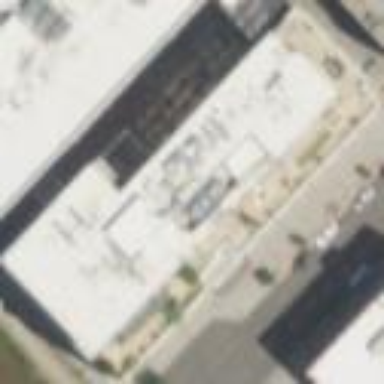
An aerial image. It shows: Building with brown roof.